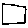
Label: square